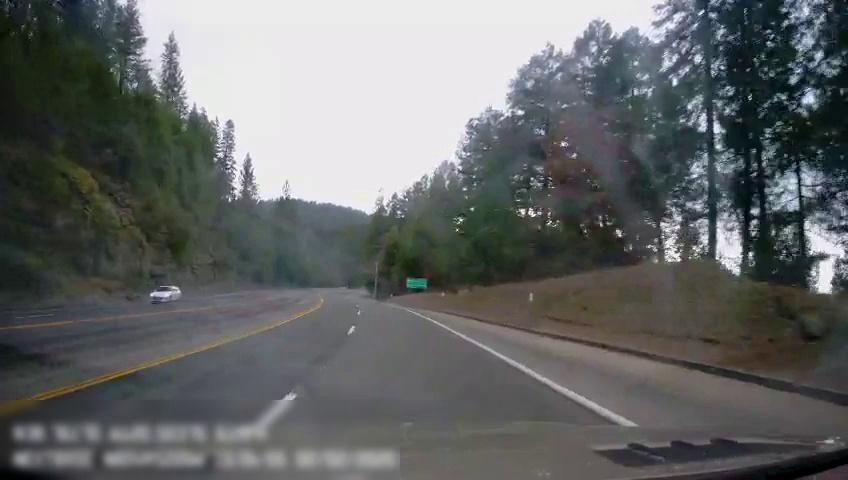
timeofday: Day
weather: Cloudy
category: Drivable Space
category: Vehicles | Car
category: Lanes | Alternate Lane
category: Lanes | Alternate Lane
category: Lanes | Current Lane
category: Lanes | Current Lane
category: Lanes | Alternate Lane
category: Traffic | Signs